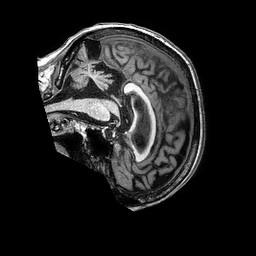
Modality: T1w
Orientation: sagittal
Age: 76
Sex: female
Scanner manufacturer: philips
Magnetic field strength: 3 T
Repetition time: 0.006693 s
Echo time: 0.003055 s